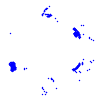
Particle: pion